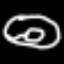
Label: donut